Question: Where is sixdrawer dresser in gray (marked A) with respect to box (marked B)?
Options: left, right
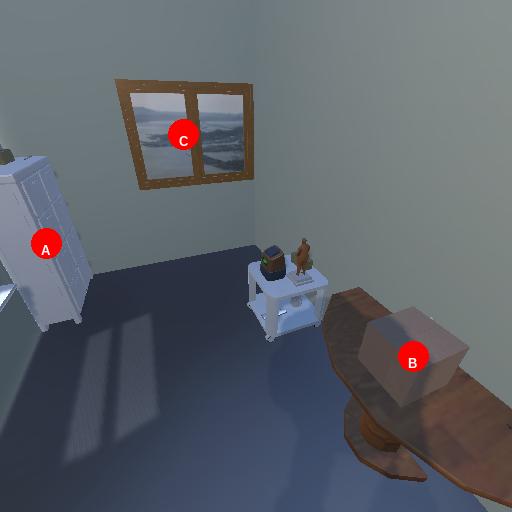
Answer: left